Field crop: maize
Growth stage: 1
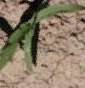
Species: maize